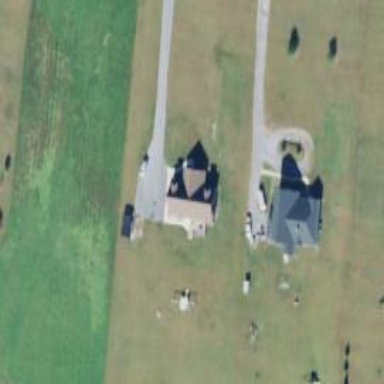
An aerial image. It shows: Driveway.